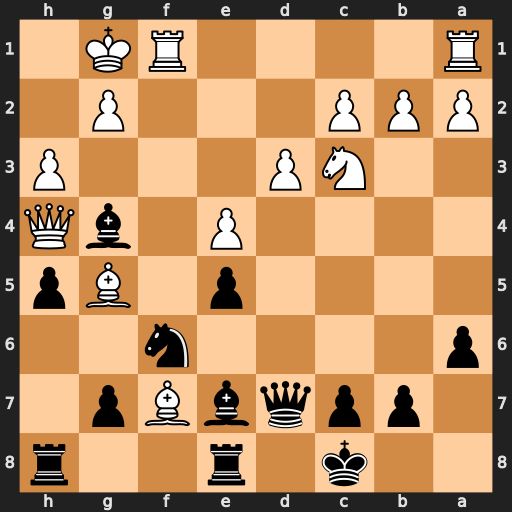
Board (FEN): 2k1r2r/1ppqbBp1/p4n2/4p1Bp/4P1bQ/2NP3P/PPP3P1/R4RK1
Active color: b
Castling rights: -
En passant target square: -
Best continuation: Bc5+ Kh1 Qxf7